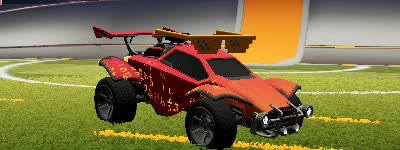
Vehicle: octane